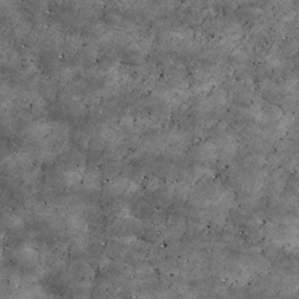
Label: non_frost